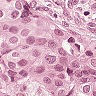
Metastatic tissue present: yes